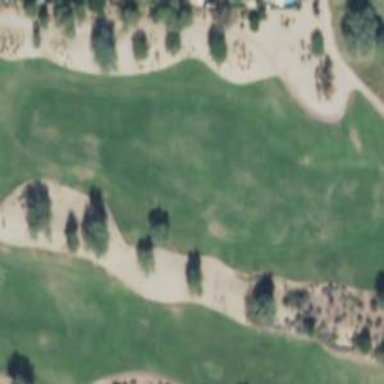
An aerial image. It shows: Golf fairway surrounded by grass.